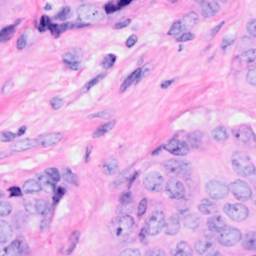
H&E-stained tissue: Breast